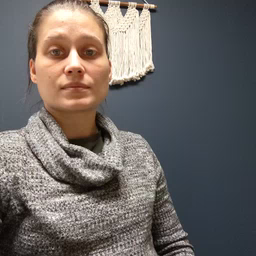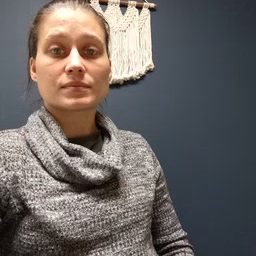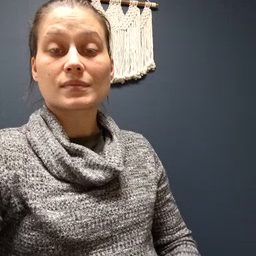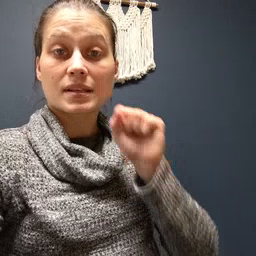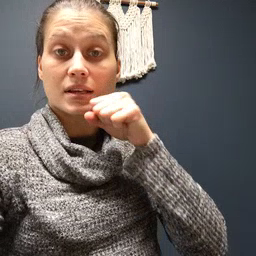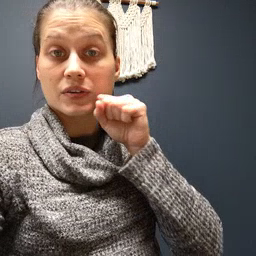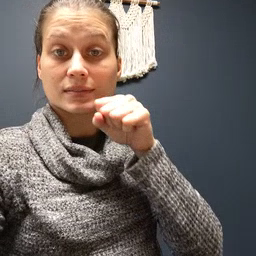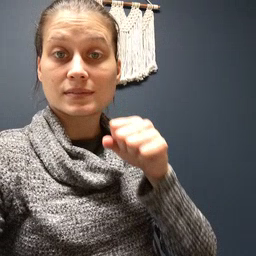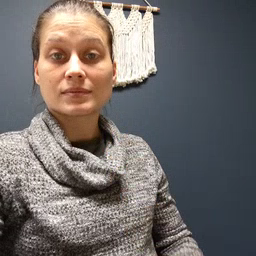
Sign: carrot